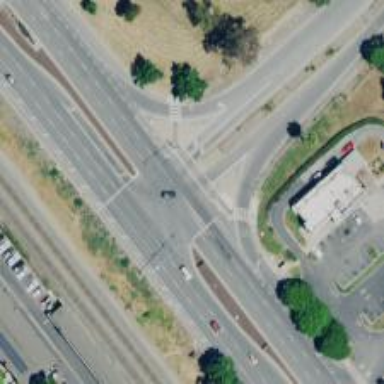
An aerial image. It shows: Solid stop line on the road.